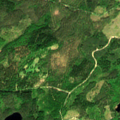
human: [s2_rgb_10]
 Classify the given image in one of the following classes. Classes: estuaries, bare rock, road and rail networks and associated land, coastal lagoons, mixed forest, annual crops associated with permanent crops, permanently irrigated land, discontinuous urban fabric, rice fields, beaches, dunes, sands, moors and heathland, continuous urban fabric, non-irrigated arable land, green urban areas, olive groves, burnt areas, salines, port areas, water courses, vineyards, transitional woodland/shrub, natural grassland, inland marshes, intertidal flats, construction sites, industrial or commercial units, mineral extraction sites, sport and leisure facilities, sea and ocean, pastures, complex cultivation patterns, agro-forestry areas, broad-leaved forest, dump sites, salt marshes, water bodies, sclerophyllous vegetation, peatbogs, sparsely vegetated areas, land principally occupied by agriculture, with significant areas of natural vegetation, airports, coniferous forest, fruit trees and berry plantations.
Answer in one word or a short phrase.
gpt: coniferous forest, mixed forest